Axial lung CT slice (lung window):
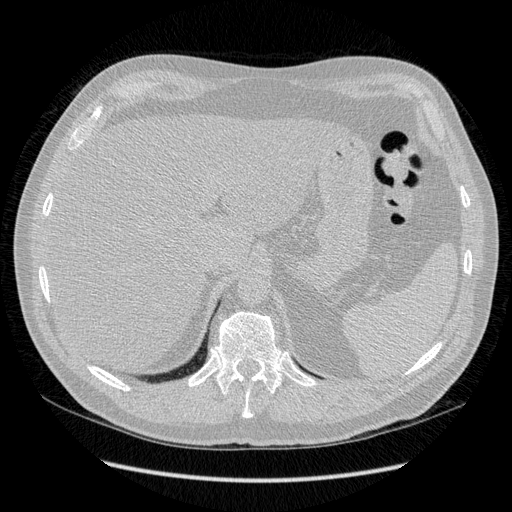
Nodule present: no